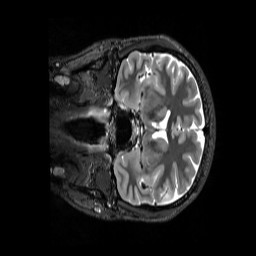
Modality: T2w
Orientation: coronal
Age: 28
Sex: female
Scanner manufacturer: siemens
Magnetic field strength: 3 T
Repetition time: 3.2 s
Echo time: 0.728 s